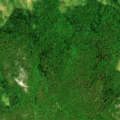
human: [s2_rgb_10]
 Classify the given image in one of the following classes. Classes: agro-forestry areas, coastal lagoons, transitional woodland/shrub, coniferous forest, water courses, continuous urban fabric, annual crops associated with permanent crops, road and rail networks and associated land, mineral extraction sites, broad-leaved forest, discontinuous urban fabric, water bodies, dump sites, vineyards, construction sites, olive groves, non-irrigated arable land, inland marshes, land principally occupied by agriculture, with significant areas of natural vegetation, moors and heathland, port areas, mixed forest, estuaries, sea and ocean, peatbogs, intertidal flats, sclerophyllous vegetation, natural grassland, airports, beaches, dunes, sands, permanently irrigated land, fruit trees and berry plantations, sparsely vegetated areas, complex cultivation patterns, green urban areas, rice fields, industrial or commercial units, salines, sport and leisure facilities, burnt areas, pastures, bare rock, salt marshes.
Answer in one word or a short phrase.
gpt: broad-leaved forest, coniferous forest, bare rock, peatbogs